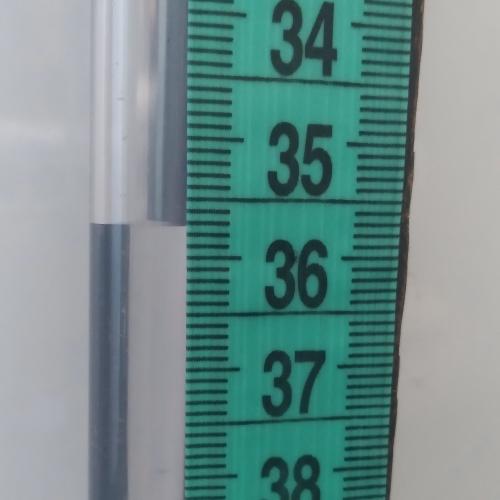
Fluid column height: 35.7 cm